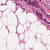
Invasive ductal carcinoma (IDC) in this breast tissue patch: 0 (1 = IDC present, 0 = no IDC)